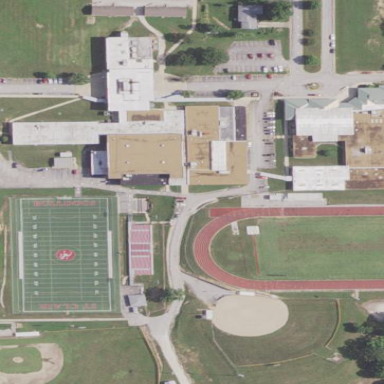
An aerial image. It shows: School.